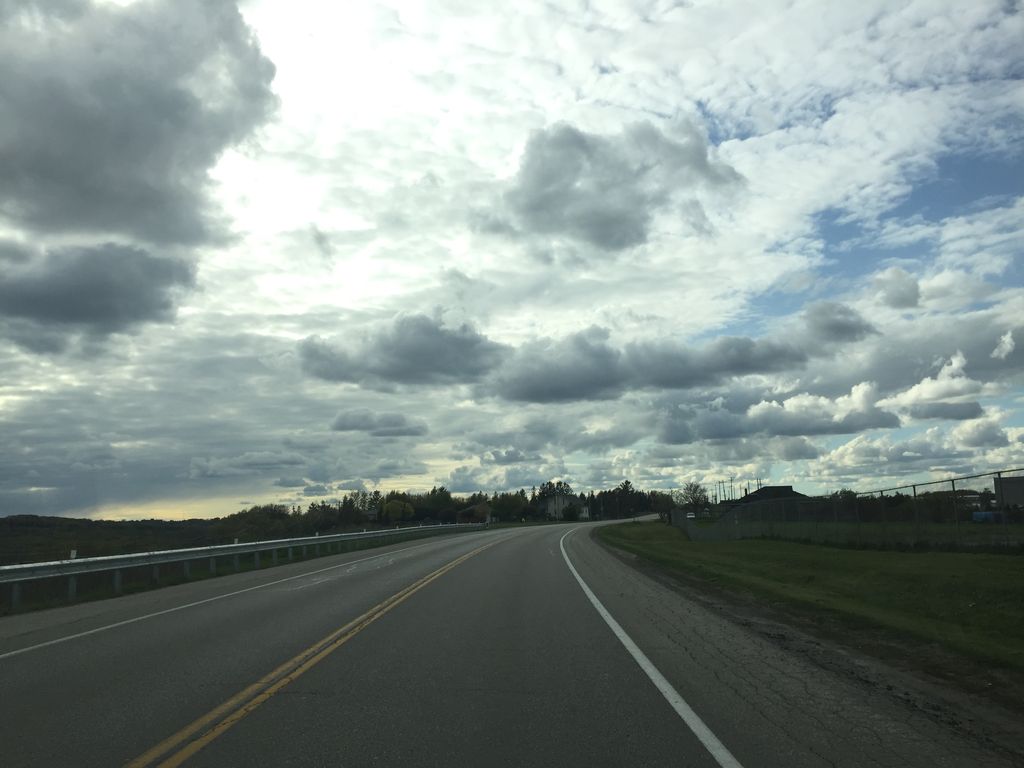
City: kitchener-waterloo